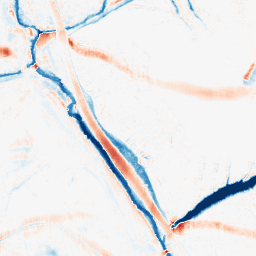
Category: morphological
Decomposition family: morphological_ellipse
Decomposition parameters: operation: average
width: 20
height: 10
Upsampling method: bicubic_3x
Upsampling parameters: scale: 3
Upsampling scale: 3